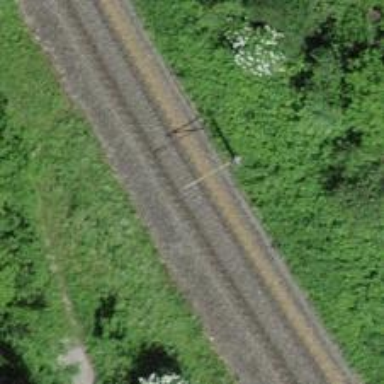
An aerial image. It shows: Single railway track with electrified contact line.